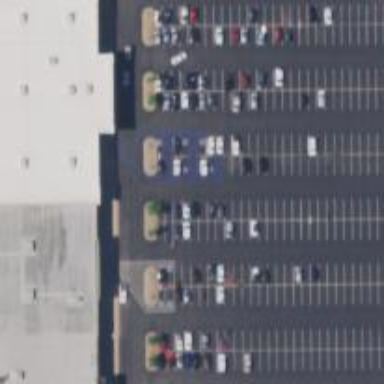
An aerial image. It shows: Parking space is available.